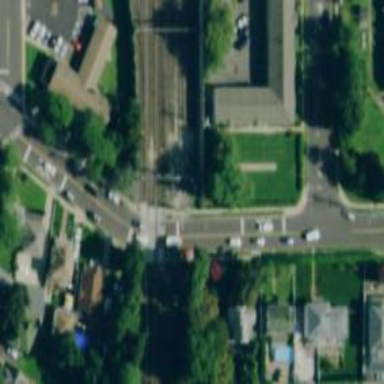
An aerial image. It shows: Railway crossing.